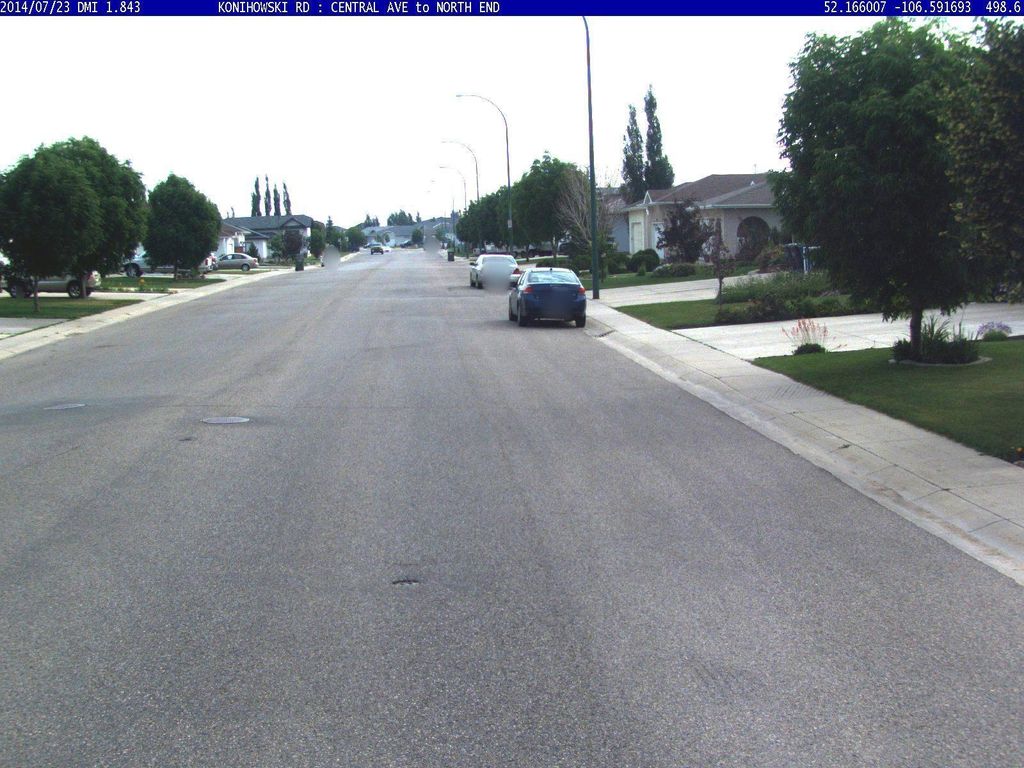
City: saskatoon